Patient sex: F
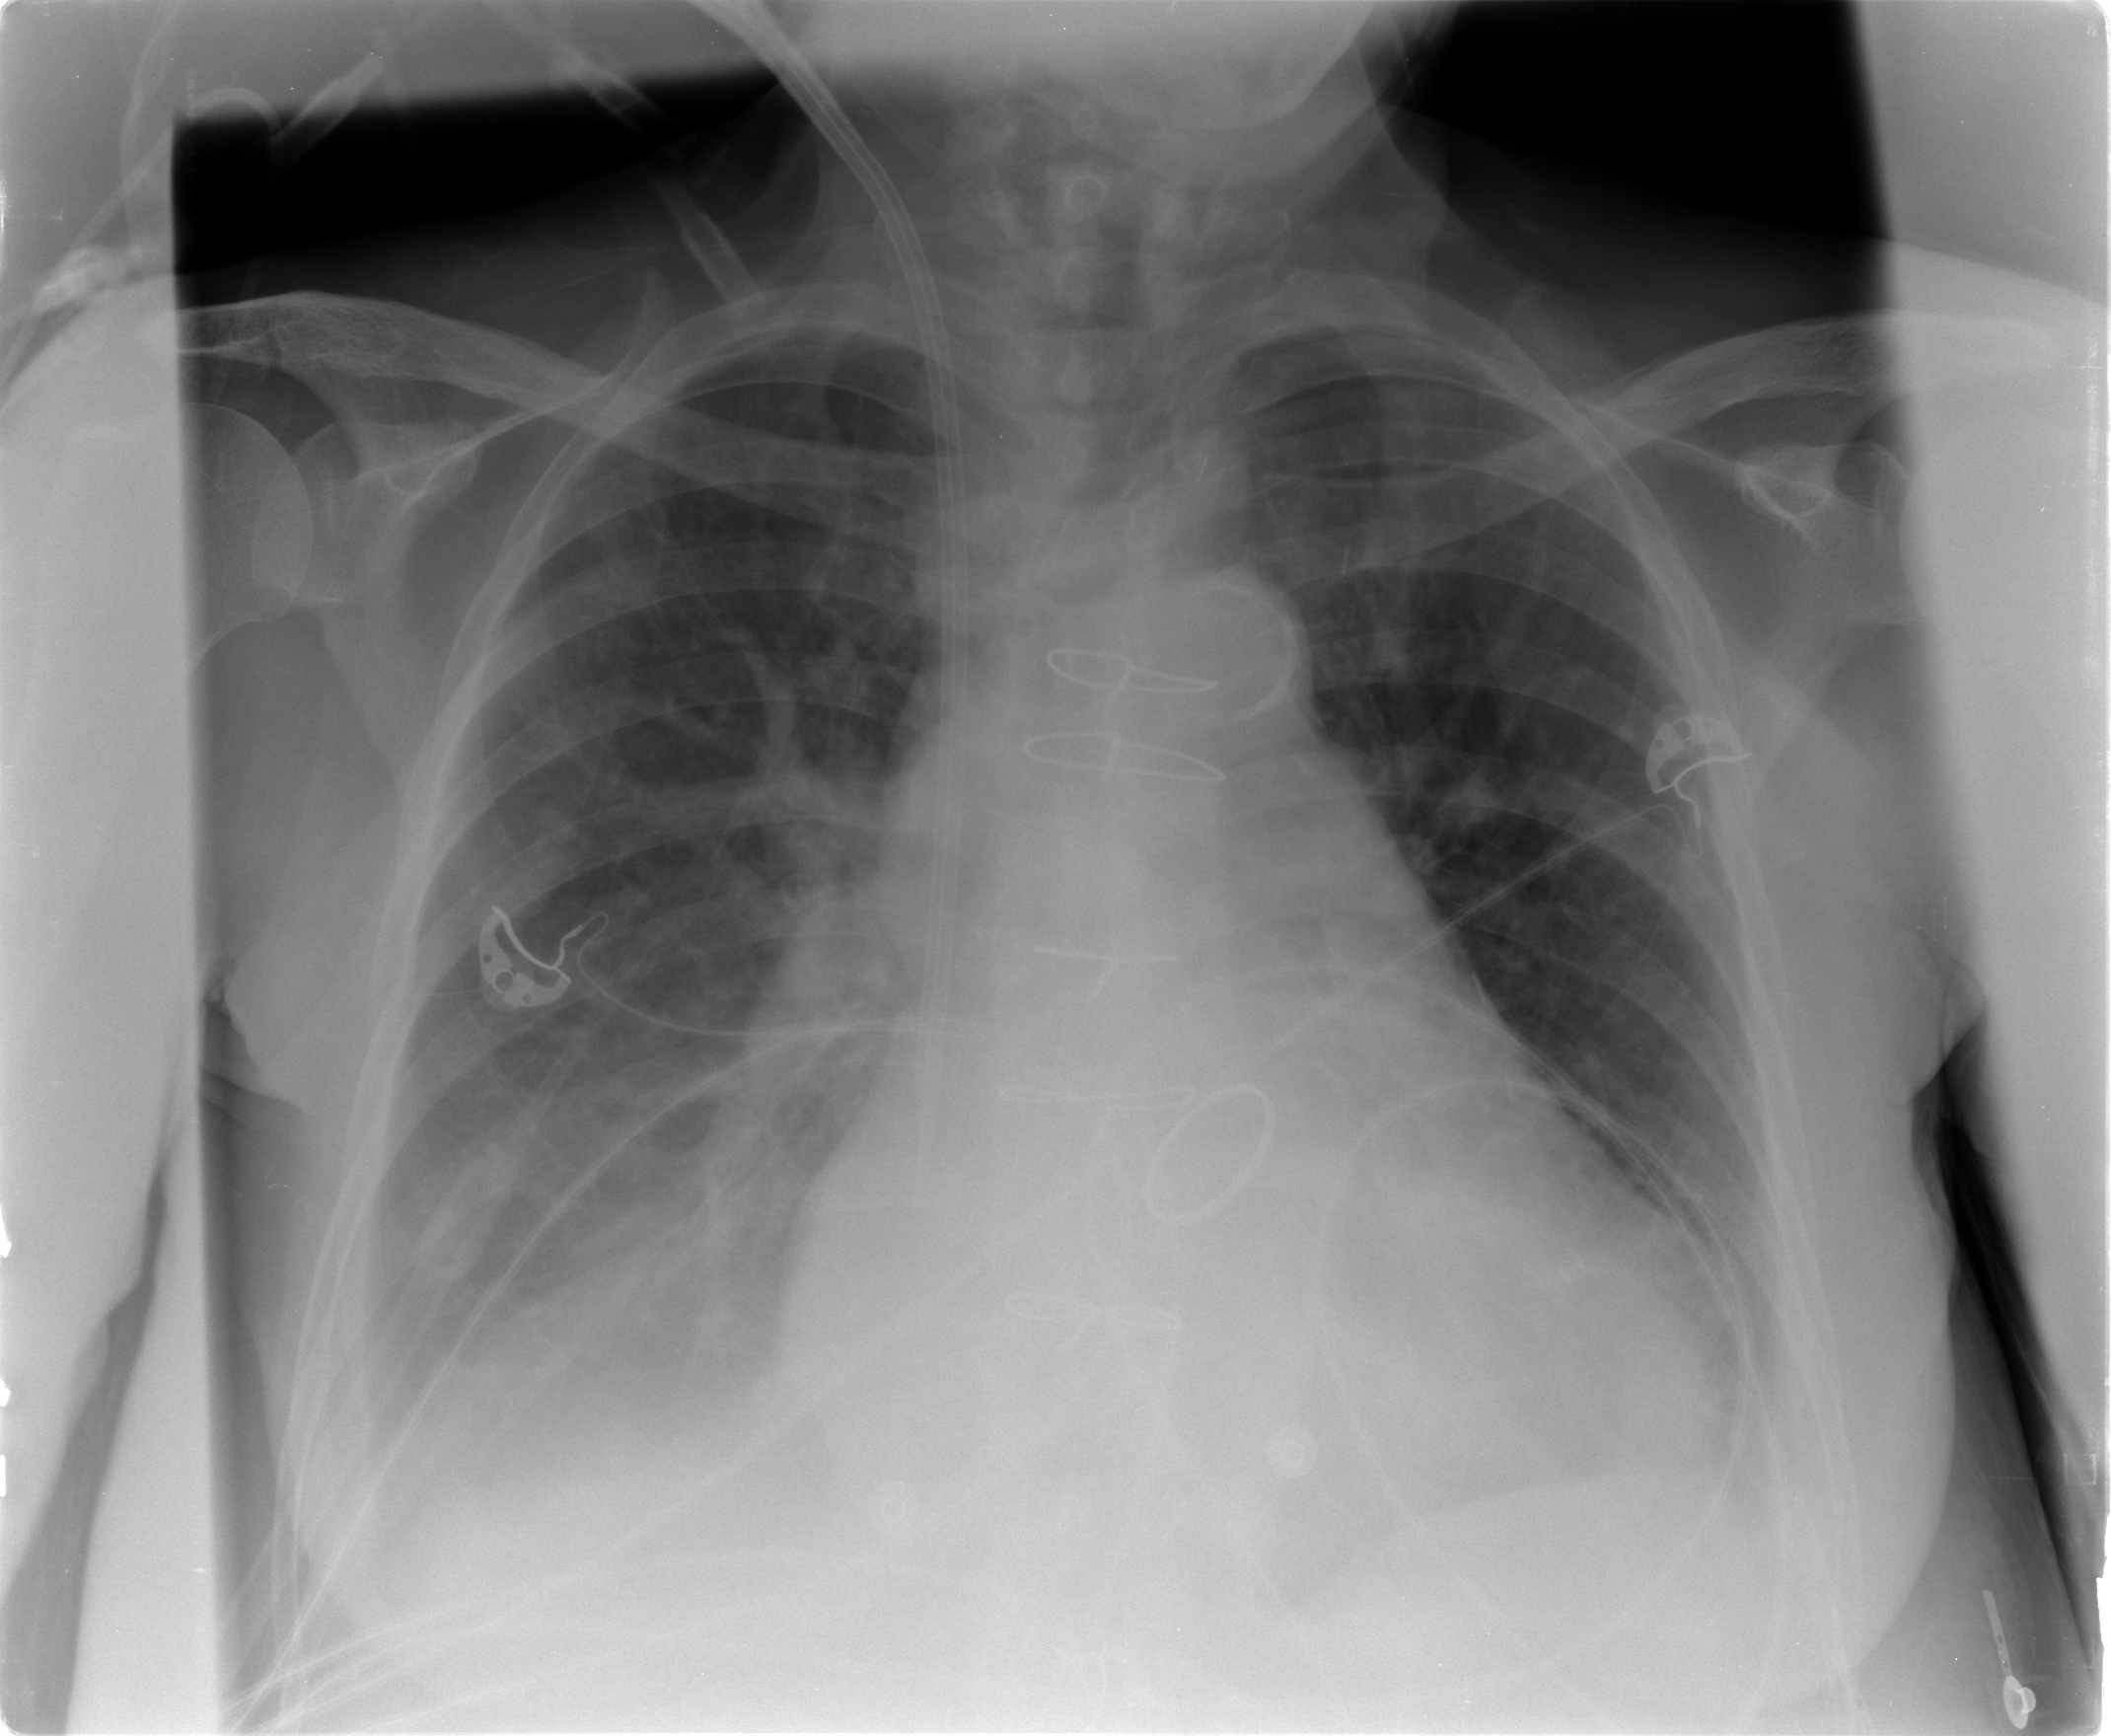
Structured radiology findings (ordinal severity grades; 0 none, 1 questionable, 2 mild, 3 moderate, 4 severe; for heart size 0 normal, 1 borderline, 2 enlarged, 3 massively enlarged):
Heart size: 3
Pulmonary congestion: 2
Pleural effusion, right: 2
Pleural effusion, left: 2
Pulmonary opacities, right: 2
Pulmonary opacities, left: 0
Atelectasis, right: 2
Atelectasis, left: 2